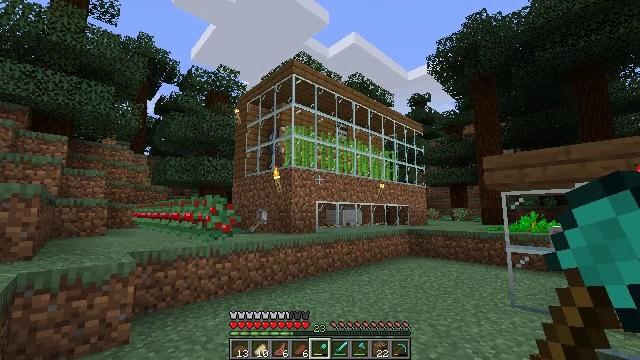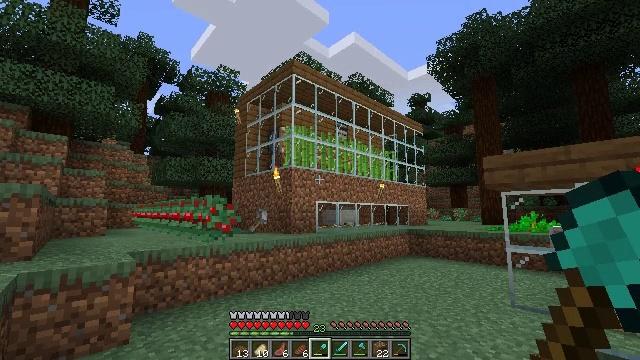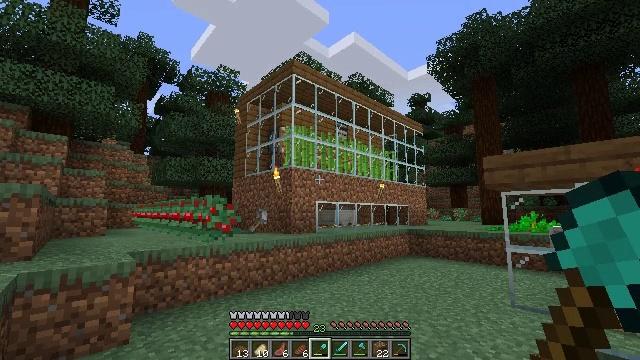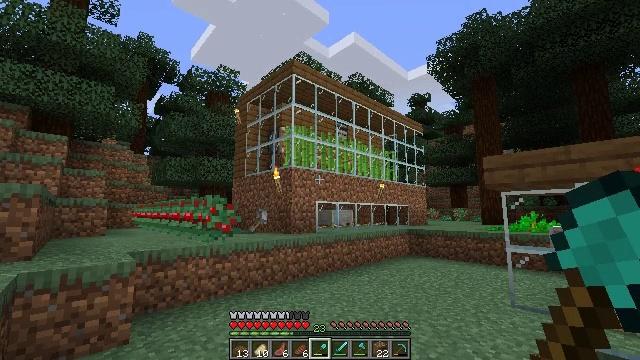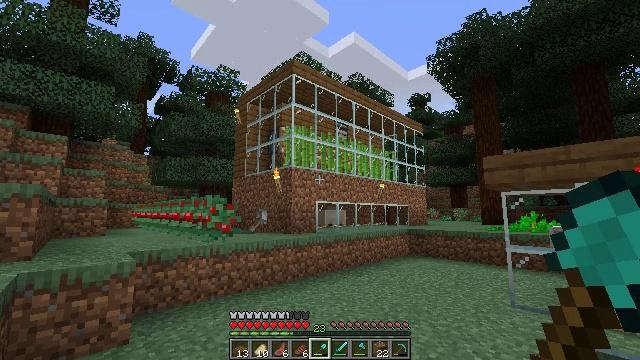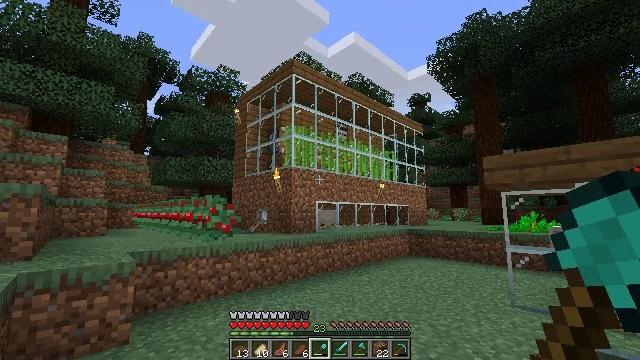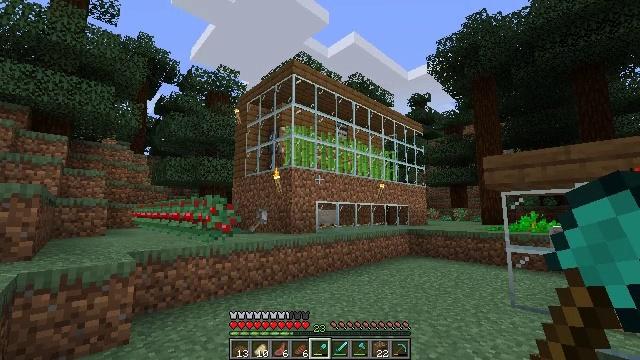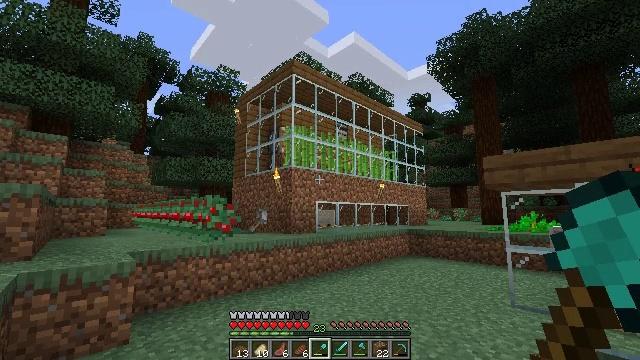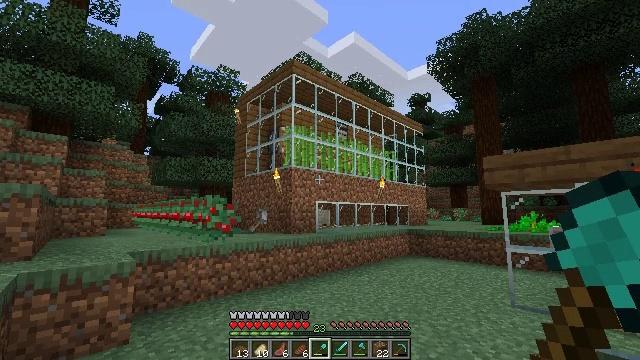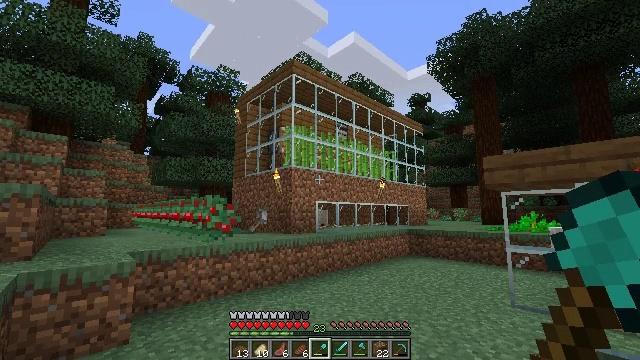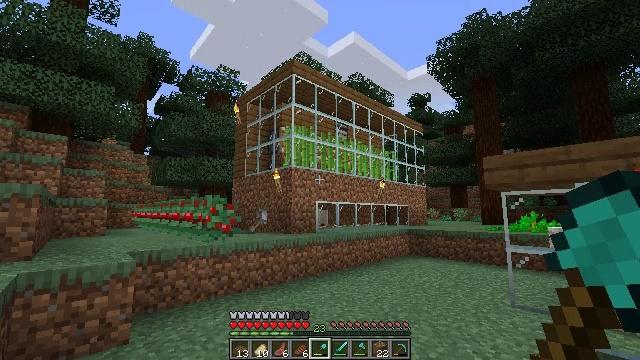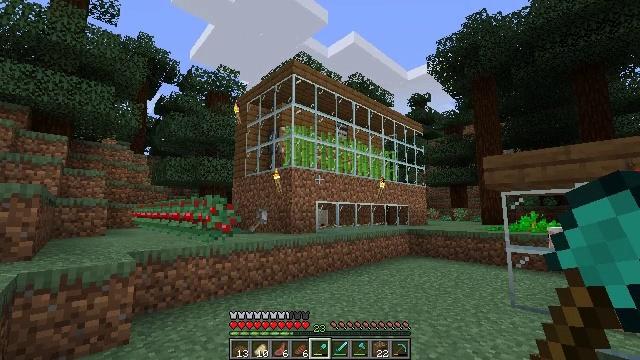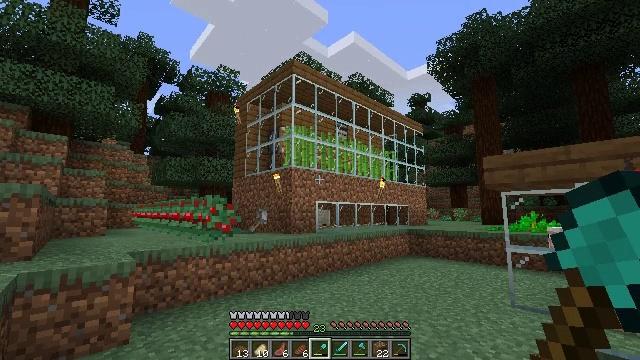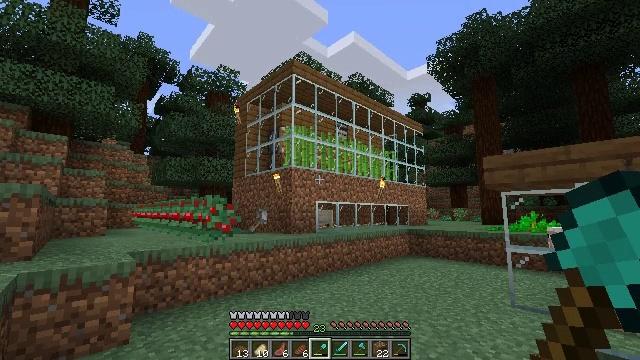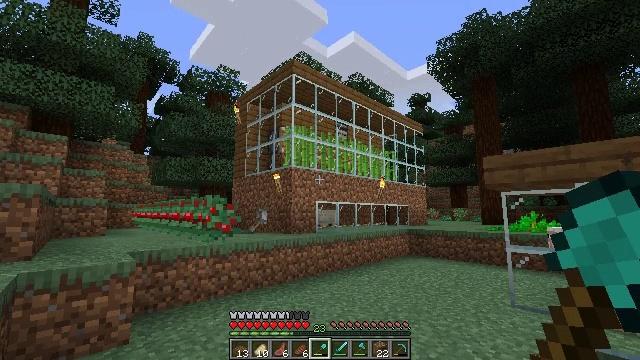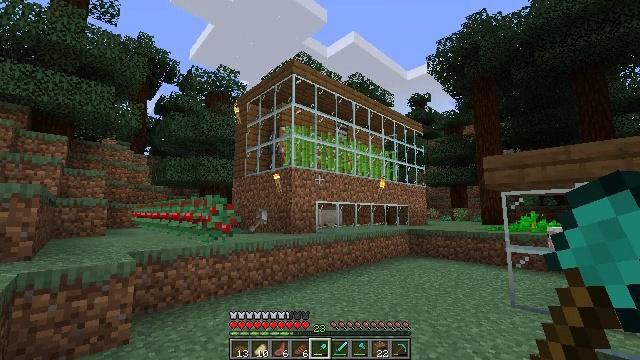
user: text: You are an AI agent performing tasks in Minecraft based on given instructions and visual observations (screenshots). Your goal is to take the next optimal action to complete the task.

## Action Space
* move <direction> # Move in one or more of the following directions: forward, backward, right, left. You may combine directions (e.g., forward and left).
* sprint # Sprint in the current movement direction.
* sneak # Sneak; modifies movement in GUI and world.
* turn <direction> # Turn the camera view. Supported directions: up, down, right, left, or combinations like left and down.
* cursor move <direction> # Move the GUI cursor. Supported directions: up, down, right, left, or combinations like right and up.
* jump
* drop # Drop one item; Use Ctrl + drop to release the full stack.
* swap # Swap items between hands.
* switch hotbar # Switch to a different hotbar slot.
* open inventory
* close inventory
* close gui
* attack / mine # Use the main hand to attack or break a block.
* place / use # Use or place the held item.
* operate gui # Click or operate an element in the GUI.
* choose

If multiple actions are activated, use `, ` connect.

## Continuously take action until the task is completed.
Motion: motion action
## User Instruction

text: Combat the cow.
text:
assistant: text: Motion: no_op
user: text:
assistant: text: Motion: no_op
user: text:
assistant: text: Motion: no_op
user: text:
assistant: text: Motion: no_op
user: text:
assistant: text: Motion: no_op
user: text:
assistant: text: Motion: no_op
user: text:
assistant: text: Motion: no_op
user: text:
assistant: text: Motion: no_op
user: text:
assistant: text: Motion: no_op
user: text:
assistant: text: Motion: no_op
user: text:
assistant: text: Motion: no_op
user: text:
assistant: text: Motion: no_op
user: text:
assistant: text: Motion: no_op
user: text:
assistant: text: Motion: no_op
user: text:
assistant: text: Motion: no_op
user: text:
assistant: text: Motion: no_op
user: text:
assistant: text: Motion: no_op
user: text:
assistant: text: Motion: no_op
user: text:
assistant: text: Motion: no_op
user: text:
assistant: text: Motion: no_op
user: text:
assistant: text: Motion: no_op
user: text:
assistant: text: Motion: no_op
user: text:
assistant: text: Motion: no_op
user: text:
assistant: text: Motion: no_op
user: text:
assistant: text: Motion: no_op
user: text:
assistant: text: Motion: no_op
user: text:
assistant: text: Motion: no_op
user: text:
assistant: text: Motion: no_op
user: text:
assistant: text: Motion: no_op
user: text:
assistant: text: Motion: no_op